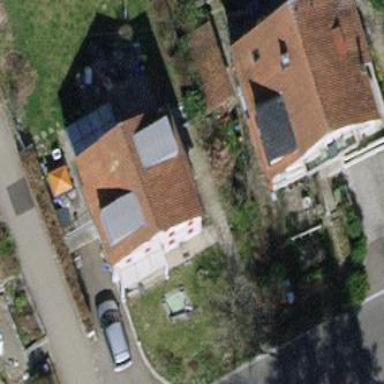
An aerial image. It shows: Detached building with tile roof.